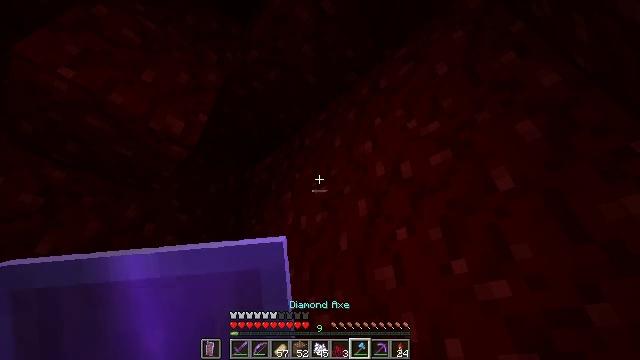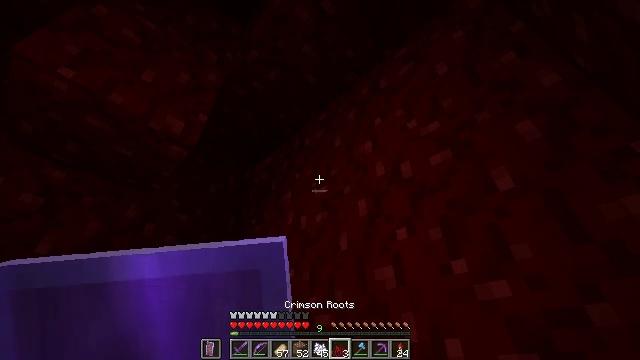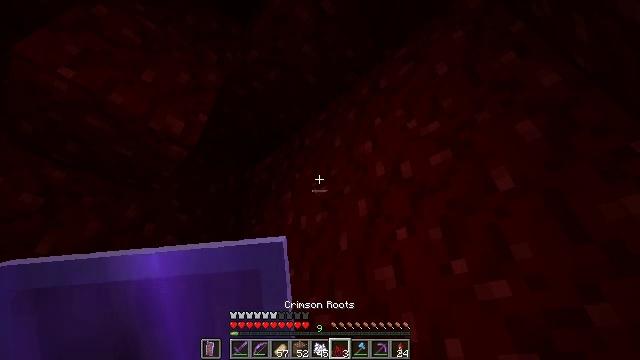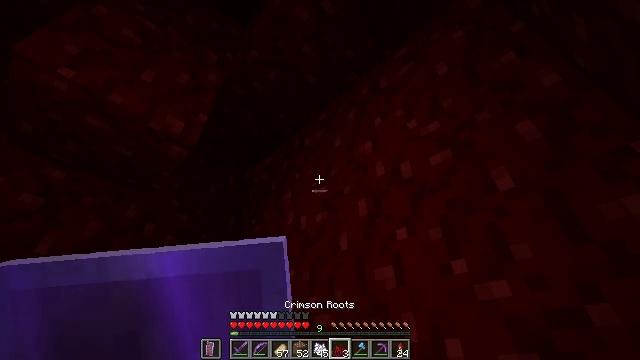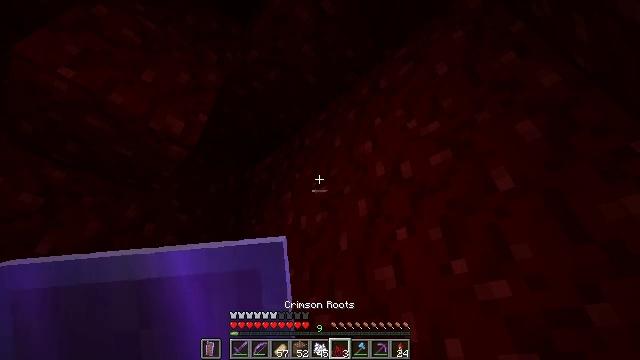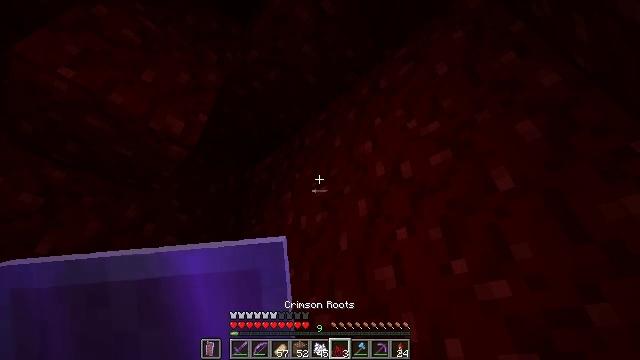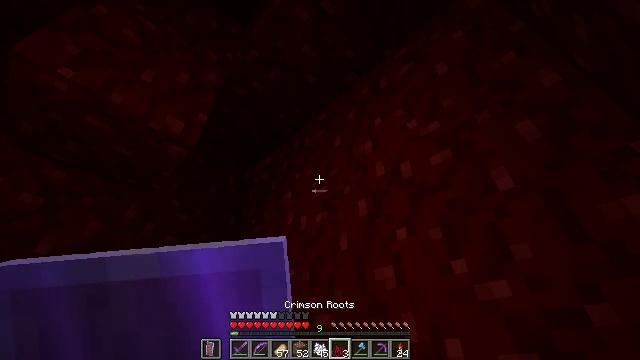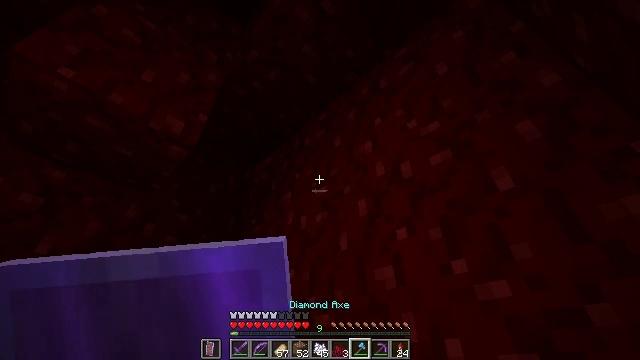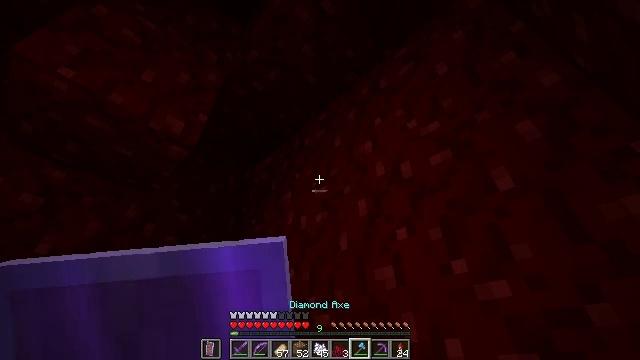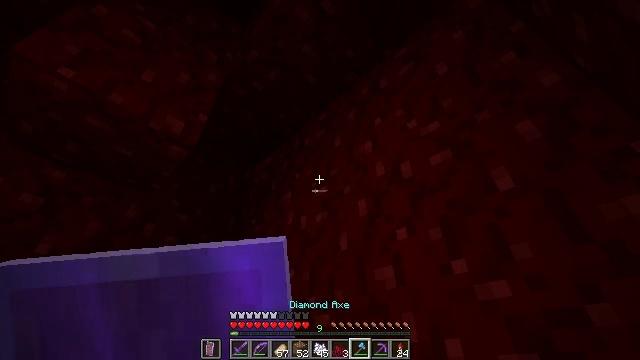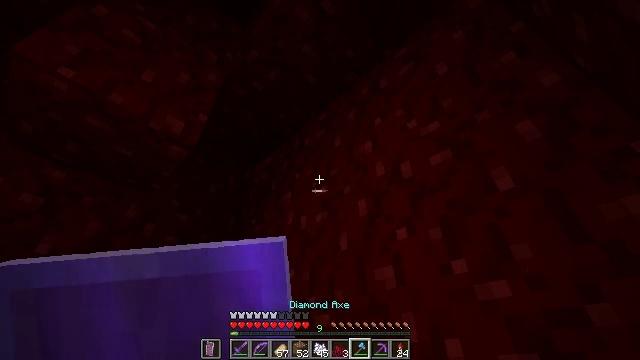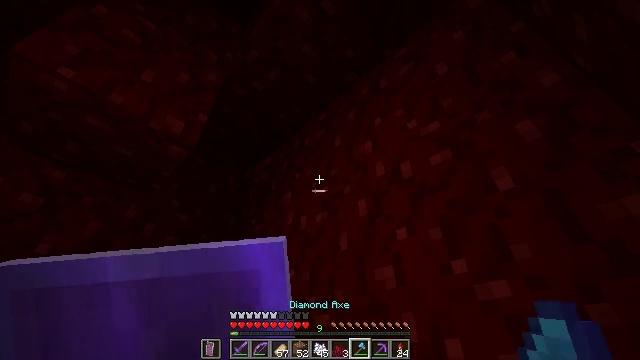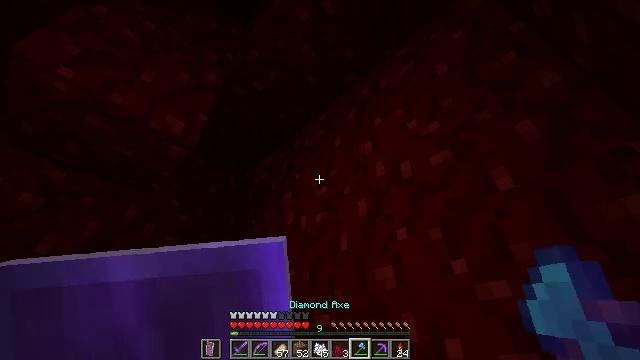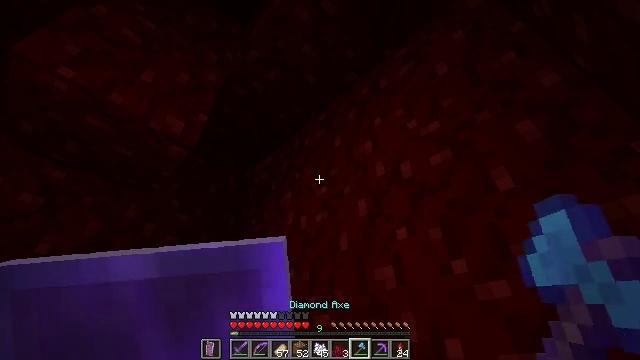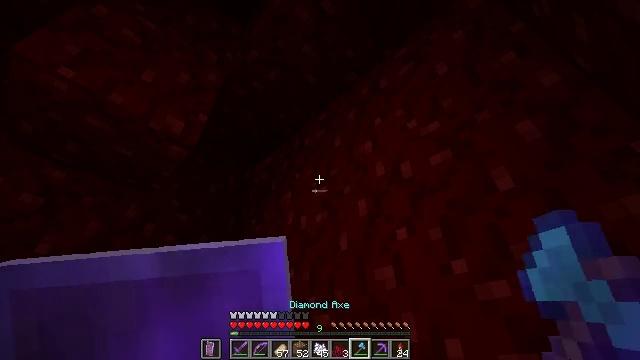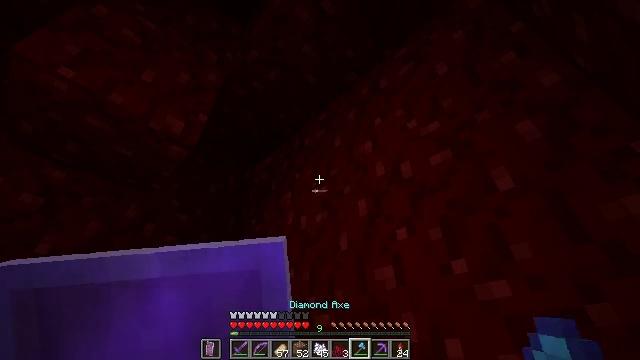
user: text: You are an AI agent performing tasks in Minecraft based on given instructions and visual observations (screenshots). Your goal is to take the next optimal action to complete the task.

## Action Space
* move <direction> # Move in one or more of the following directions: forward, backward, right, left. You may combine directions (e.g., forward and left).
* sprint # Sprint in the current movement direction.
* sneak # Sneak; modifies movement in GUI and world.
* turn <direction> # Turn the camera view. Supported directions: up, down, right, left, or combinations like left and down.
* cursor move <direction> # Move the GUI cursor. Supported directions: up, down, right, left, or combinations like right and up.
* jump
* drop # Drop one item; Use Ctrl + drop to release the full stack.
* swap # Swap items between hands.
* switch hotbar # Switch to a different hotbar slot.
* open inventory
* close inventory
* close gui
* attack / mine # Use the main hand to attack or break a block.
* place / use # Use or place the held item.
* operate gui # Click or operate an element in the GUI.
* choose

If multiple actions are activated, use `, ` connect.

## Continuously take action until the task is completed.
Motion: motion action
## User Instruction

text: Collect the nether wart block for decoration.
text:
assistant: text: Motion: no_op
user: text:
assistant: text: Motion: no_op
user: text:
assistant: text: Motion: no_op
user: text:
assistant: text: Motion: no_op
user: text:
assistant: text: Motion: no_op
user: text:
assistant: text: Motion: no_op
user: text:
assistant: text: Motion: no_op
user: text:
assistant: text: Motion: no_op
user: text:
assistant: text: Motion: no_op
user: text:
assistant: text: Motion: no_op
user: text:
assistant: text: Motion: no_op
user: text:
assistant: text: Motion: no_op
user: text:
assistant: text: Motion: no_op
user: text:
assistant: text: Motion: no_op
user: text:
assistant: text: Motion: no_op
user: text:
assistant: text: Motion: no_op
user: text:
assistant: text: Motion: no_op
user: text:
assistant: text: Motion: no_op
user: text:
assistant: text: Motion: no_op
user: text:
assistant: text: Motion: no_op
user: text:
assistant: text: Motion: no_op
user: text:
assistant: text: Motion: no_op
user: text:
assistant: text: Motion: no_op
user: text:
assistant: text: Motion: no_op
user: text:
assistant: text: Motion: no_op
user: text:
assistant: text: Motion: no_op
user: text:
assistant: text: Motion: no_op
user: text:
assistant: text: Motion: no_op
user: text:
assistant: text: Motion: no_op
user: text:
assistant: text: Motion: no_op